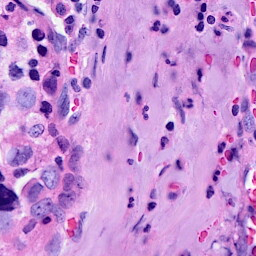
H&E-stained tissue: Breast